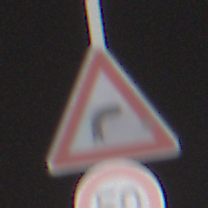
Verkehrszeichen: KurveRechts
Zusatzzeichen unten: Geschwindigkeit50
Umgebung: Outdoor, Suburban
Tageszeit: MorningAfternoon
Wetter: Clear
Licht: Natural
Jahreszeit: NotSpecified
Kontrast: HighContrast